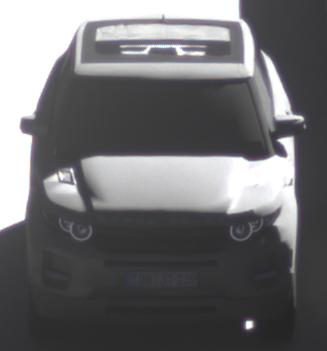
Make: Land Rover
Model: Range Rover Evoque 2.0 Si4
Detailed model: Range Rover Evoque (I)
Model produced from: 2011/08
Model produced until: 2013/11
Doors: 5
Color: gray
Road condition: dry road
Daytime: morning or afternoon
Contrast: high contrast